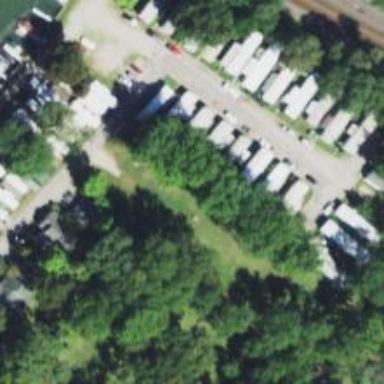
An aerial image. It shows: Caravan site for tourism.